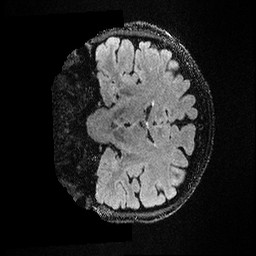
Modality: FLAIR
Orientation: coronal
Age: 40
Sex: male
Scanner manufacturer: ge
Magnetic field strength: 3 T
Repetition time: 4.802 s
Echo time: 0.117 s